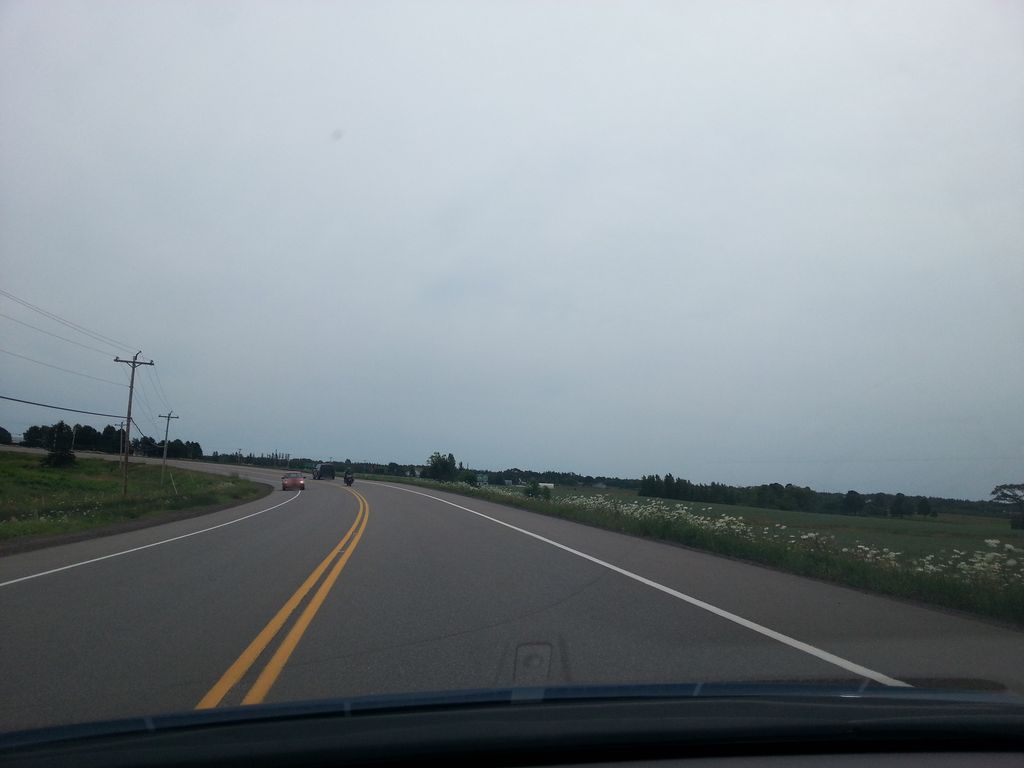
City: charlottetown